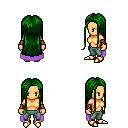
a pixel art fantasy rpg character, female body template, human, tanned skin, lavender cape, teal pants, green extra-long hairstyle, cloth bracers, gold boots, four views (front, back, left, right), 2x2 character sprite sheet, small pixel art, hard edges, no anti-aliasing